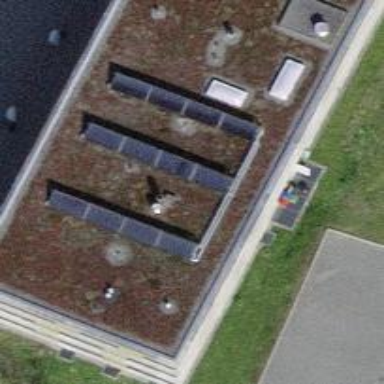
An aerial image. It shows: Solar photovoltaic panel generator.